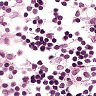
Metastatic tissue present: no